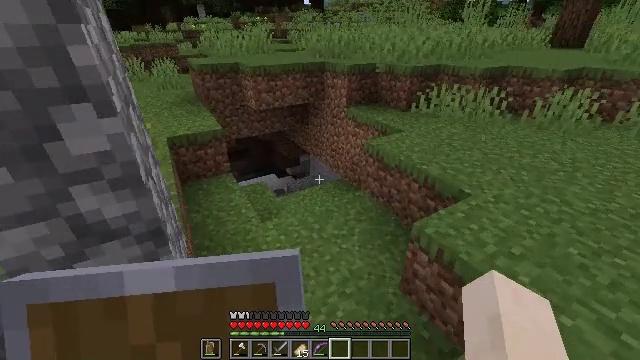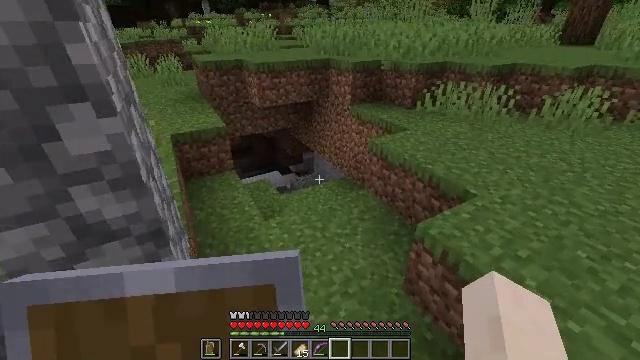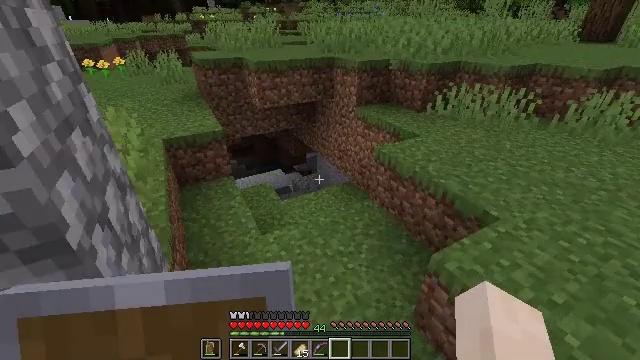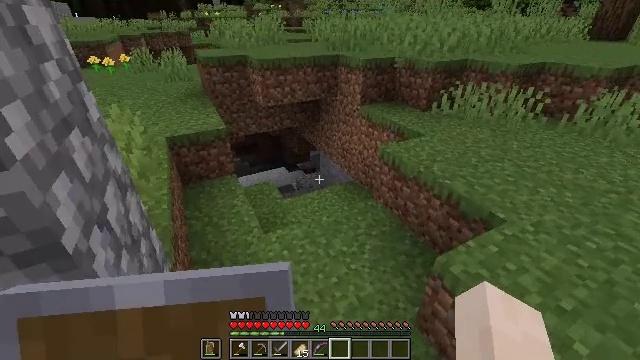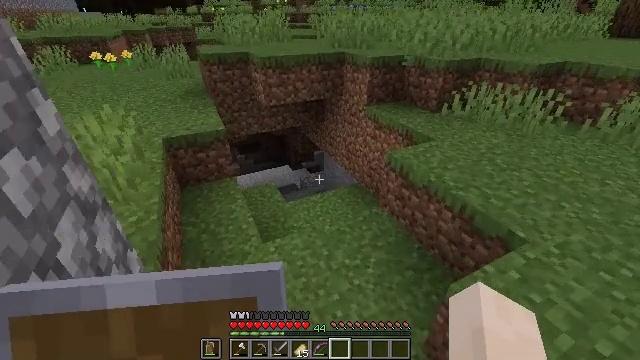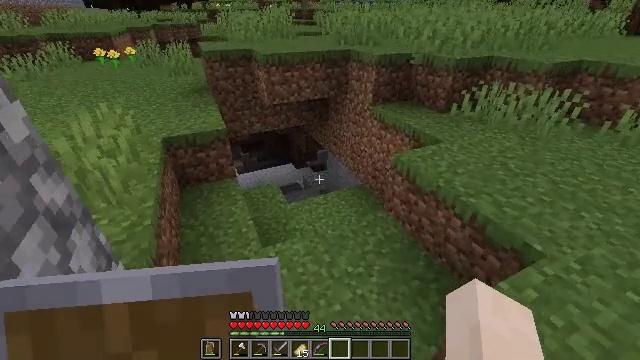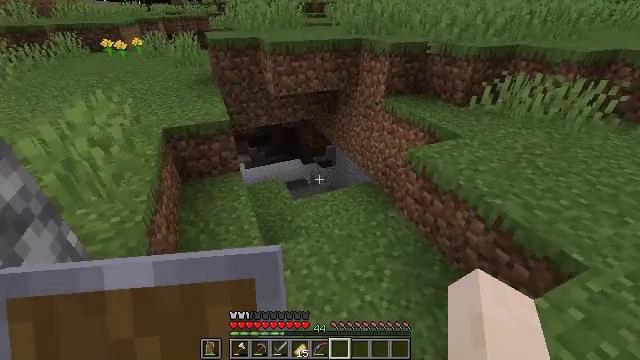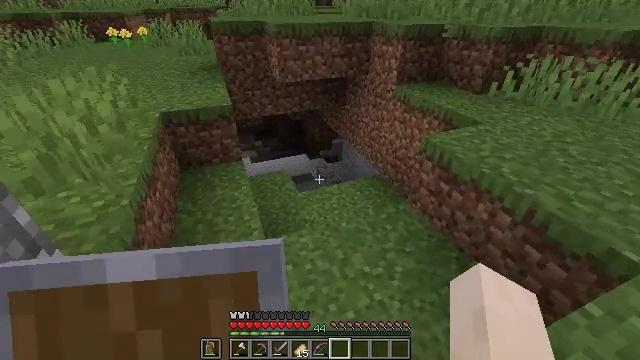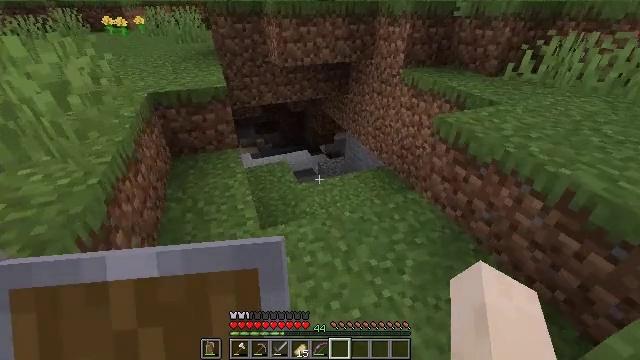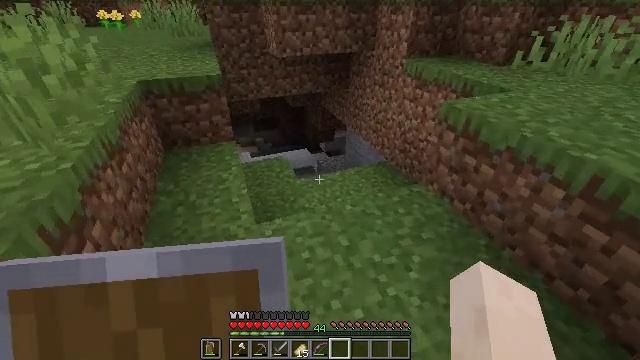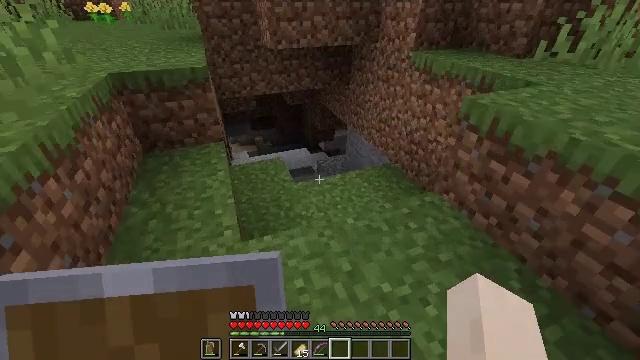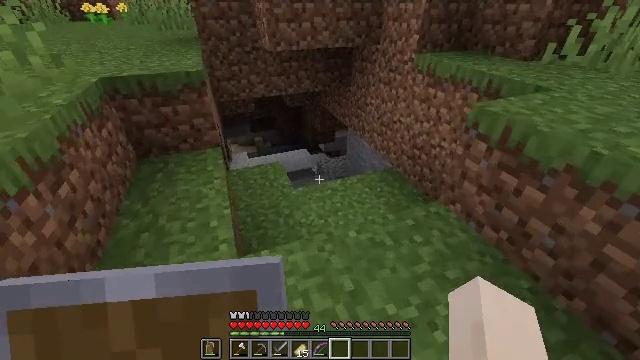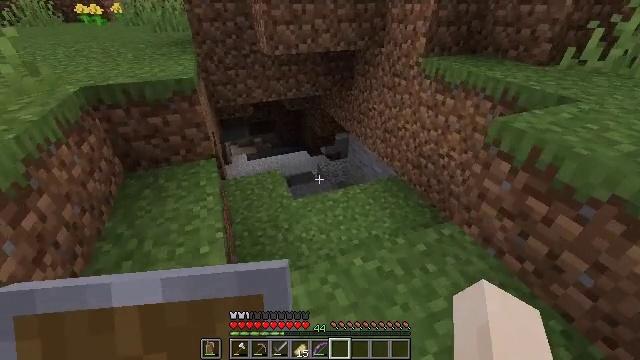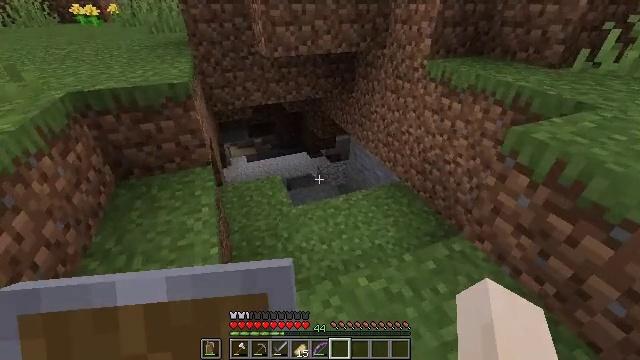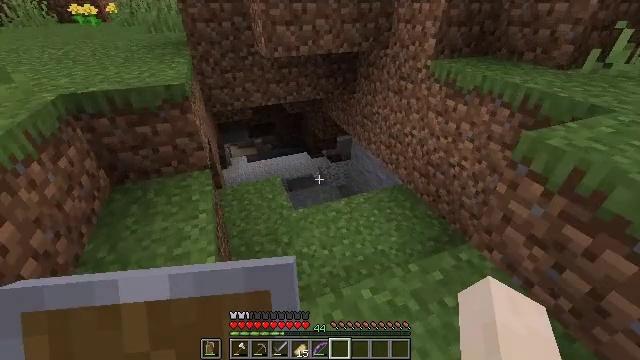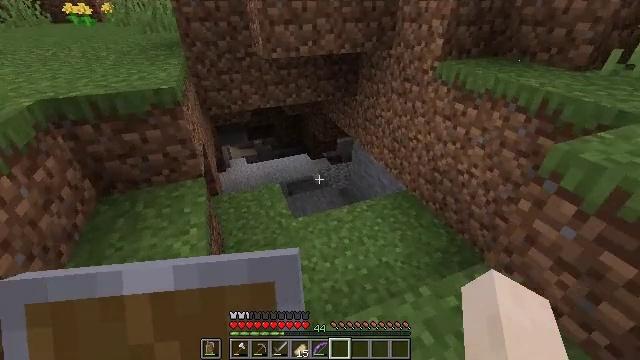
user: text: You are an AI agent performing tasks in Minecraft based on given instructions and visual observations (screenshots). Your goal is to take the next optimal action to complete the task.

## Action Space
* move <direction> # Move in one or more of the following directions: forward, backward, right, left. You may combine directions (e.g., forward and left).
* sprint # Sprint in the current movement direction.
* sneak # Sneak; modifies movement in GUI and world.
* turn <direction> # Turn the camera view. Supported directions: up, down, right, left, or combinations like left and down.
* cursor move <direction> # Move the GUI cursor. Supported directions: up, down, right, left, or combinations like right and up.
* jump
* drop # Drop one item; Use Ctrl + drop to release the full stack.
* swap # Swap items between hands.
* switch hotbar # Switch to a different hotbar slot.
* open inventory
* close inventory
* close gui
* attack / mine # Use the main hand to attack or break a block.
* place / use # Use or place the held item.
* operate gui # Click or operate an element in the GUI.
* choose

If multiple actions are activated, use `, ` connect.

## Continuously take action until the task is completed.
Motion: motion action
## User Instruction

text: Collect the spawner block.
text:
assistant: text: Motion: move forward
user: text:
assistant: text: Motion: move forward, turn left
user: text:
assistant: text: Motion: move forward
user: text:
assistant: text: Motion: move forward, turn left
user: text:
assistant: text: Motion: move forward, turn left
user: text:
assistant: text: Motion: move forward, turn left and down
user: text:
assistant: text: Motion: move forward, turn left
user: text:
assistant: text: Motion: move forward
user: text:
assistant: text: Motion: move forward
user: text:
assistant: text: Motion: move forward
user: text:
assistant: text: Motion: move forward
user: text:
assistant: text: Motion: move forward
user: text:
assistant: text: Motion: move forward
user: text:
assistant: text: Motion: move forward
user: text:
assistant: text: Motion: move forward
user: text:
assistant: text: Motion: move forward
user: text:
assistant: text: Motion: move forward
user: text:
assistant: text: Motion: move forward
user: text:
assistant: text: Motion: move forward
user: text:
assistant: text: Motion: move forward
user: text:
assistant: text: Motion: move forward
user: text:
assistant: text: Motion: move forward
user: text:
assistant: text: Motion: move forward
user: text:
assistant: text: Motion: move forward
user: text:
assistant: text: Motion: move forward
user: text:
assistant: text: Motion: move forward
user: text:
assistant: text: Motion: move forward
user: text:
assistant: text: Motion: move forward
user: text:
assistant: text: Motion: move forward, turn left and down
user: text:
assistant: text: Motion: move forward, turn left